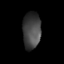
Tissue: skin
Cell type: Epithelial cells
Senescence score: 0.2432
Nuclear area (px): 650
Mean DAPI intensity: 66.34